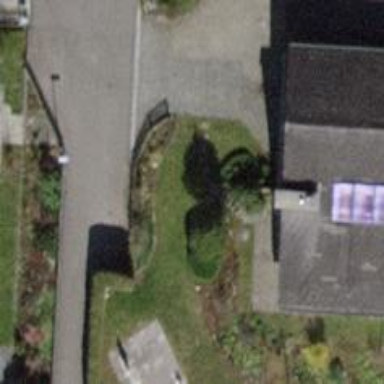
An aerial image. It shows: Shrub in its natural environment.